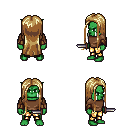
a pixel art fantasy rpg character, male body template, orc, green skin, brown long-sleeve shirt, gold greaves, blonde extra-long hairstyle, leather bracers, dagger, four views (front, back, left, right), 2x2 character sprite sheet, small pixel art, hard edges, no anti-aliasing